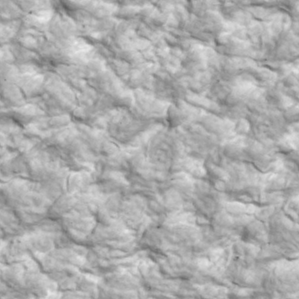
Label: non_frost